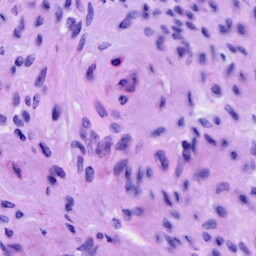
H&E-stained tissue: Cervix